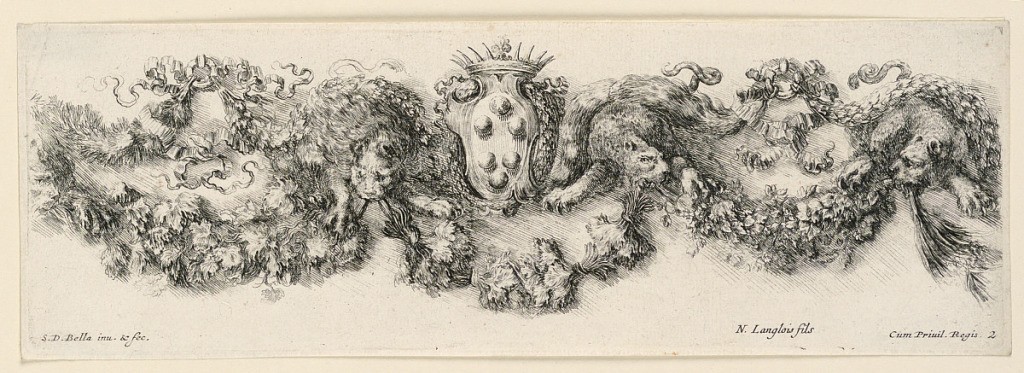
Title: Ornamenti di fregi e fogliami
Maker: Stefano della Bella, Italian, 1610–1664
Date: ca. 1648
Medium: Etching on paper
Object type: Print
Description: Plate 2